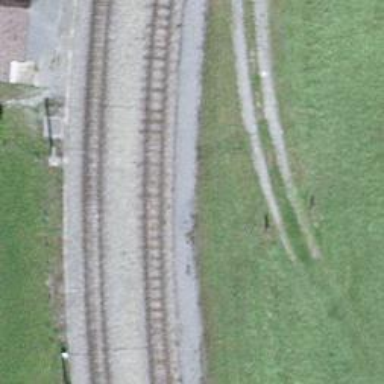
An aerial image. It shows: Narrow-gauge railway siding with electrified contact lines. It consists of one track.